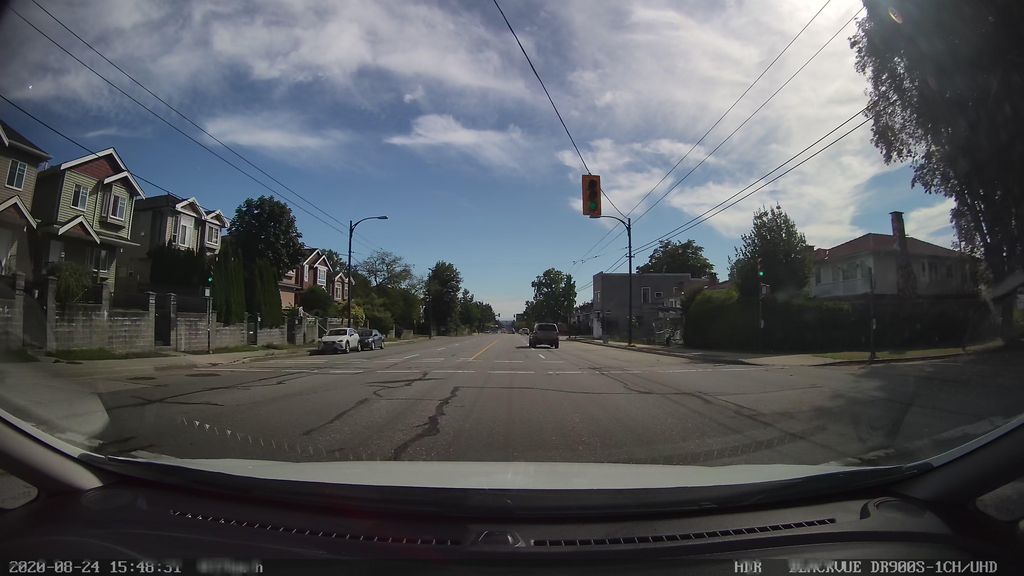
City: vancouver